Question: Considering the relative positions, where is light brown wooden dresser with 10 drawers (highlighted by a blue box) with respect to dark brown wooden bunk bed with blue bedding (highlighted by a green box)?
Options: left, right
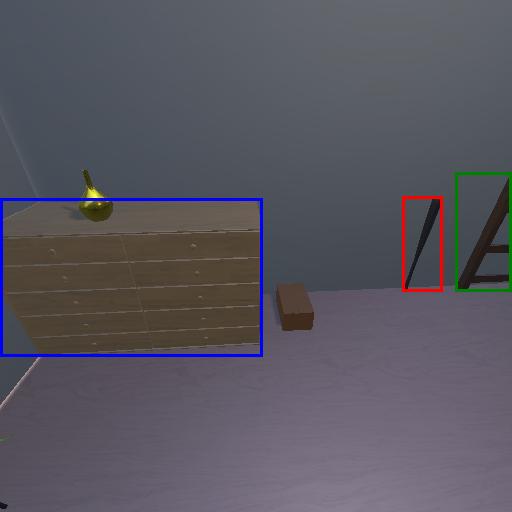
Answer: left